Field crop: tomato
Growth stage: 2
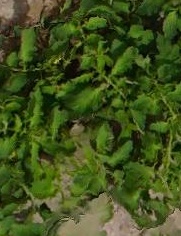
Species: tomato